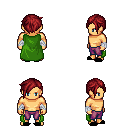
a pixel art fantasy rpg character, male body template, human, tanned skin, green cape, magenta pants, brunette pixie cut hairstyle, white cloth bandages, black slippers, four views (front, back, left, right), 2x2 character sprite sheet, small pixel art, hard edges, no anti-aliasing